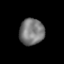
Tissue: skin
Cell type: Epithelial cells
Senescence score: 0.223
Nuclear area (px): 640
Mean DAPI intensity: 121.209